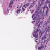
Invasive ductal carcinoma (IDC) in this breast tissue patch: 0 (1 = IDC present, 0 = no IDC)